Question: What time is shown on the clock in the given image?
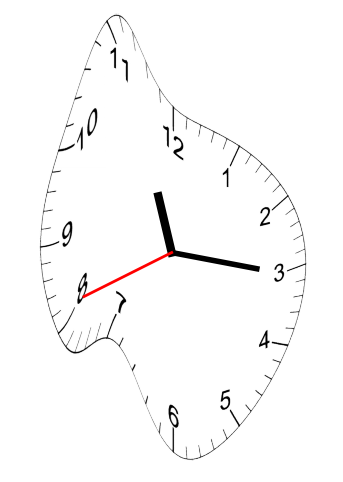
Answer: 11:15:41